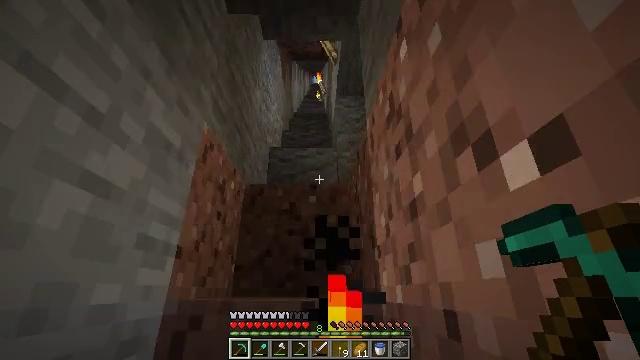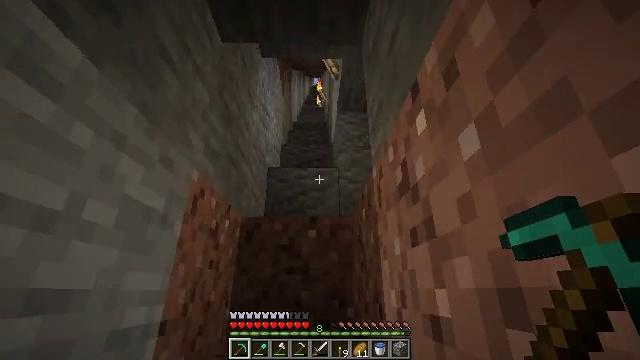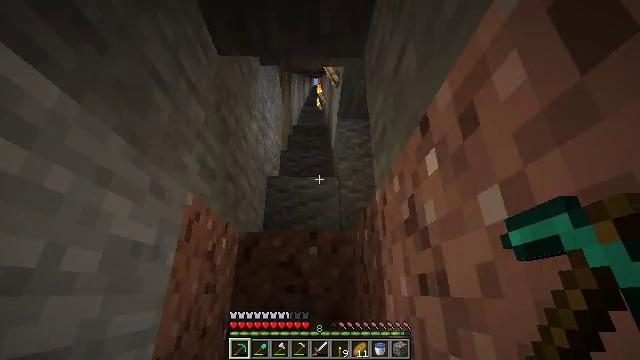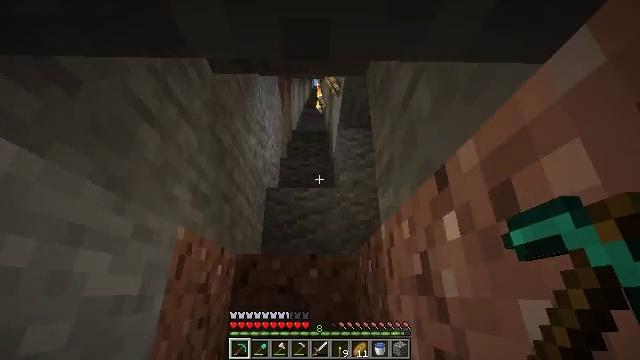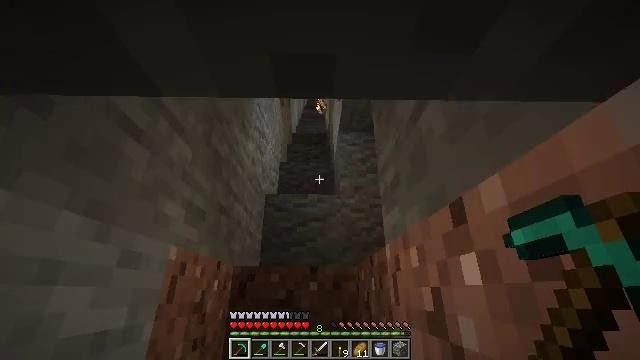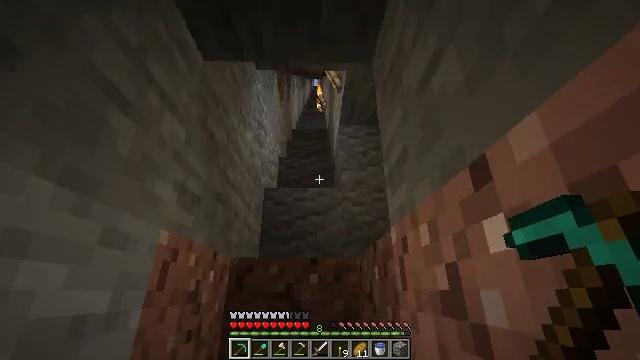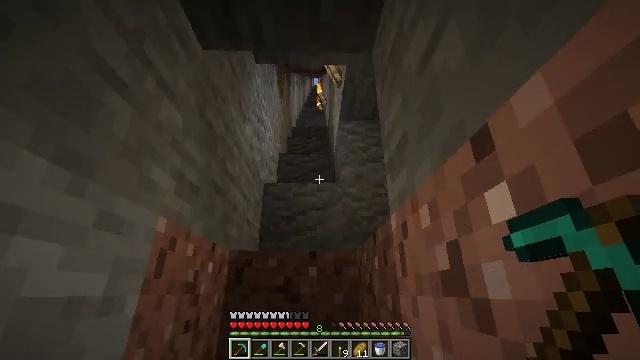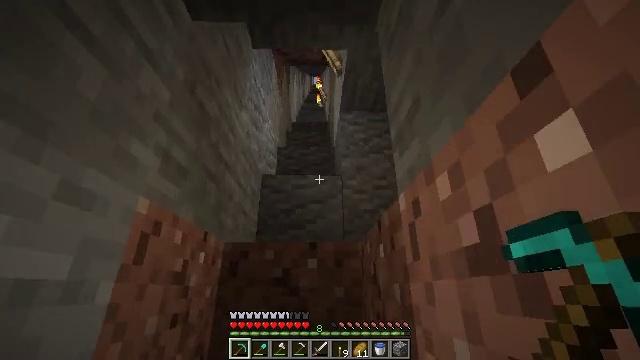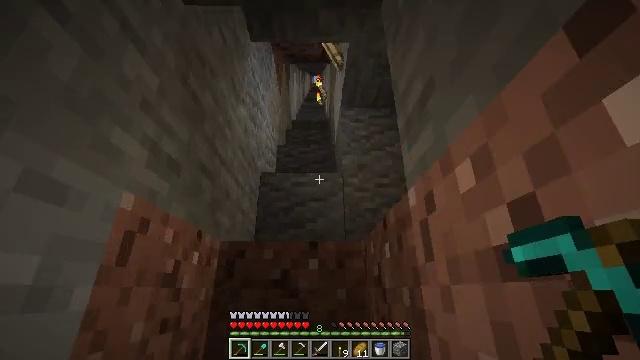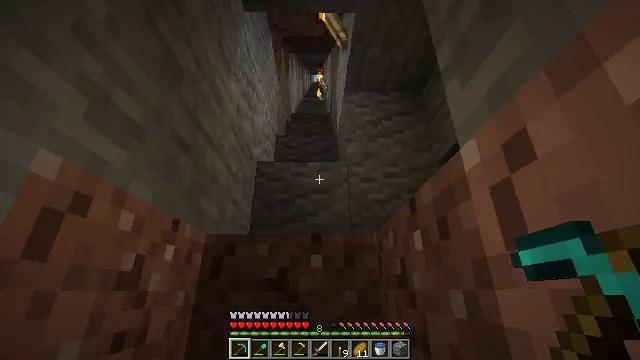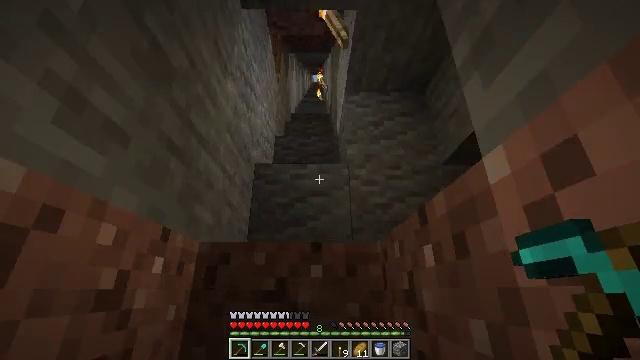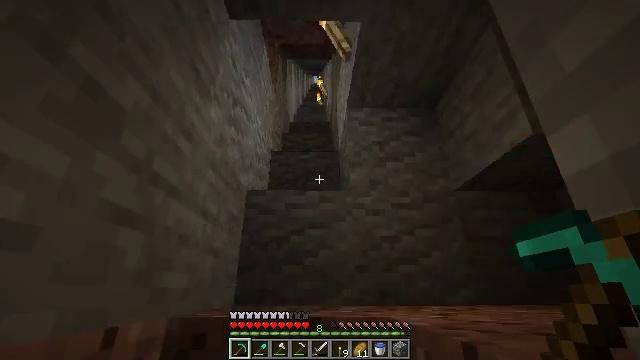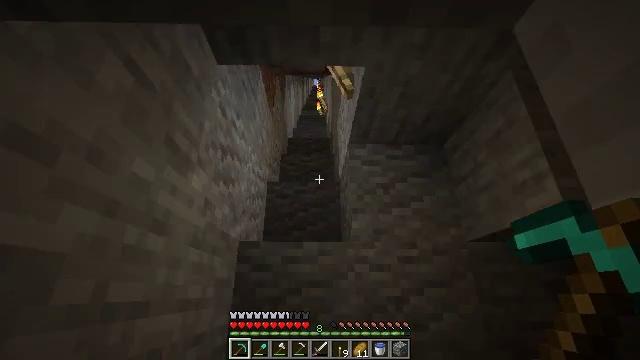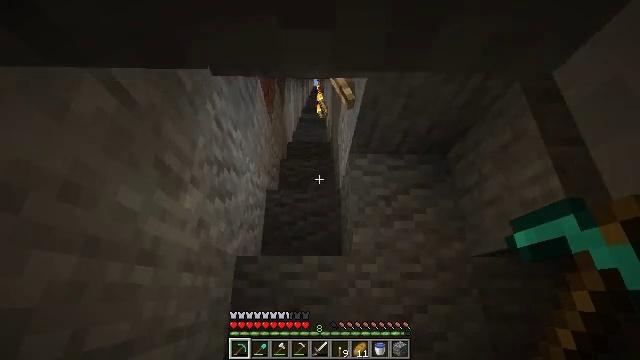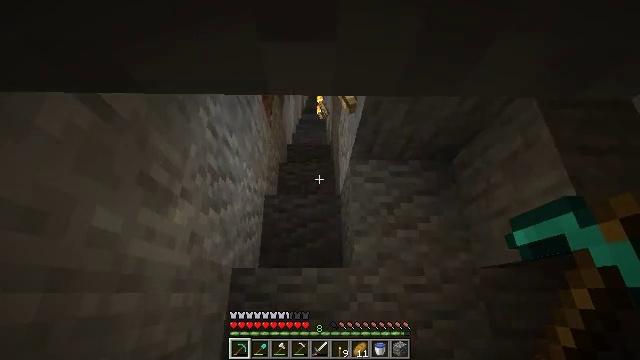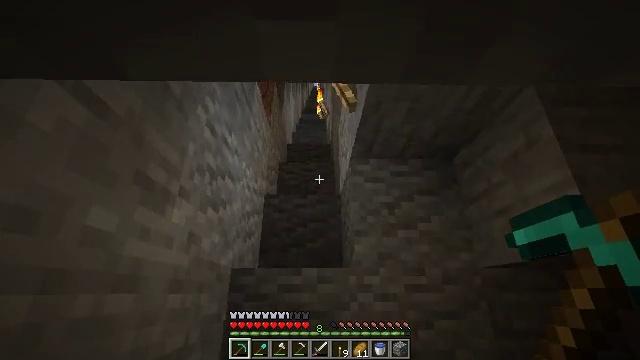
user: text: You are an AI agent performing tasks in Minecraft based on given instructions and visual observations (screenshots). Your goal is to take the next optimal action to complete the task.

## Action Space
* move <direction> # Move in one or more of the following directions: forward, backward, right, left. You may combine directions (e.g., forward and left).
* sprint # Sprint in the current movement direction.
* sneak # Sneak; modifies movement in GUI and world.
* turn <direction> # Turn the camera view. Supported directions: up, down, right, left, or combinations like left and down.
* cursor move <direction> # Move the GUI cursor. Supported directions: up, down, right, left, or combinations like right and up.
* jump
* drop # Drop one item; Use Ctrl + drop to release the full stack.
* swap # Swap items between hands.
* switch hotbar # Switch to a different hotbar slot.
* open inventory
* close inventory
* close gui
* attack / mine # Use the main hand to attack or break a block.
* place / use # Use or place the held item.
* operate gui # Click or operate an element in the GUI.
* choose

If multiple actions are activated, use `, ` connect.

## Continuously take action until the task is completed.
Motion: motion action
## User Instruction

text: Open a crafting table to create the enchanting table.
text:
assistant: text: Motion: move forward, jump
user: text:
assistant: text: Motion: move forward, jump
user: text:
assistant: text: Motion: move forward, jump
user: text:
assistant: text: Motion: move forward, jump
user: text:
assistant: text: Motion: move forward, jump
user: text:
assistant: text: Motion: move forward, jump
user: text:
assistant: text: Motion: move forward, jump
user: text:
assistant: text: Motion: move forward, jump
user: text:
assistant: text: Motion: move forward, jump
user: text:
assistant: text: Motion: move forward, jump
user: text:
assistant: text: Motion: move forward, jump
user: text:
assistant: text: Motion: move forward, jump
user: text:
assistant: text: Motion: move forward, jump
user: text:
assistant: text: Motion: move forward, jump
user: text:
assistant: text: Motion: move forward, jump
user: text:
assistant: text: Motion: move forward, jump
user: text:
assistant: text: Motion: move forward, jump
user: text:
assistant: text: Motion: move forward, jump
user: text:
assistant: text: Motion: move forward, jump
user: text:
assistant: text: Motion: move forward, jump
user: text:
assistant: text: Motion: move forward, jump
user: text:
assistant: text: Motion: move forward, jump
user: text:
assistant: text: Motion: move forward, jump
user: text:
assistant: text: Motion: move forward, jump
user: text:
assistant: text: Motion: move forward, jump
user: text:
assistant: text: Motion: move forward, jump
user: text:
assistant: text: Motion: move forward, jump
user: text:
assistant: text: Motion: move forward, jump
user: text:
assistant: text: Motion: move forward, jump
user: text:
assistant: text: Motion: move forward, jump